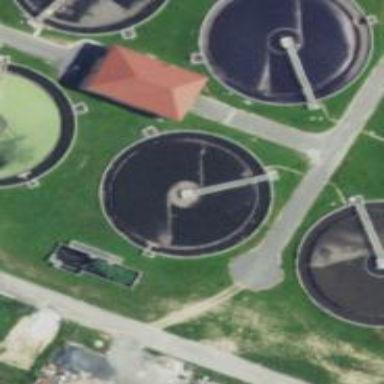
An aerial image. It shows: Body of wastewater.